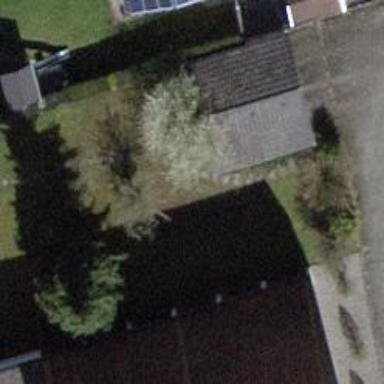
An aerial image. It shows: Group of garages.